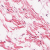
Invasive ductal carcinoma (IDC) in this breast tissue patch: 0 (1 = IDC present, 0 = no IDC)